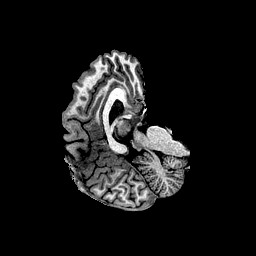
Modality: T1w
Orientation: axial
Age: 29
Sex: female
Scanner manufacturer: ge
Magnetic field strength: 3 T
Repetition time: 7.66 s
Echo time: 0.003476 s